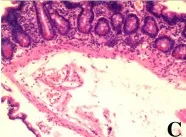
A double-balloon enteroscopy and pathologic investigation were performed before and after 10-week treatment. C: The pathologic analysis of small intestinal tissue before treatment showed chronic inflammation, edema in the submucosa, and lymphangiectasia (hematoxylin and eosin stainx200).
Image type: pathology (h&e)